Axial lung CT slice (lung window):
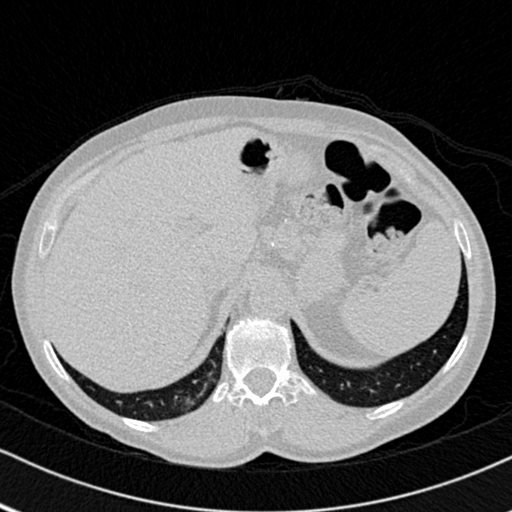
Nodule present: no